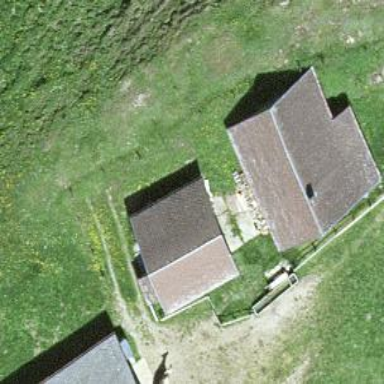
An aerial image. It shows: Farm building.